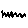
Label: zigzag